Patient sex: M
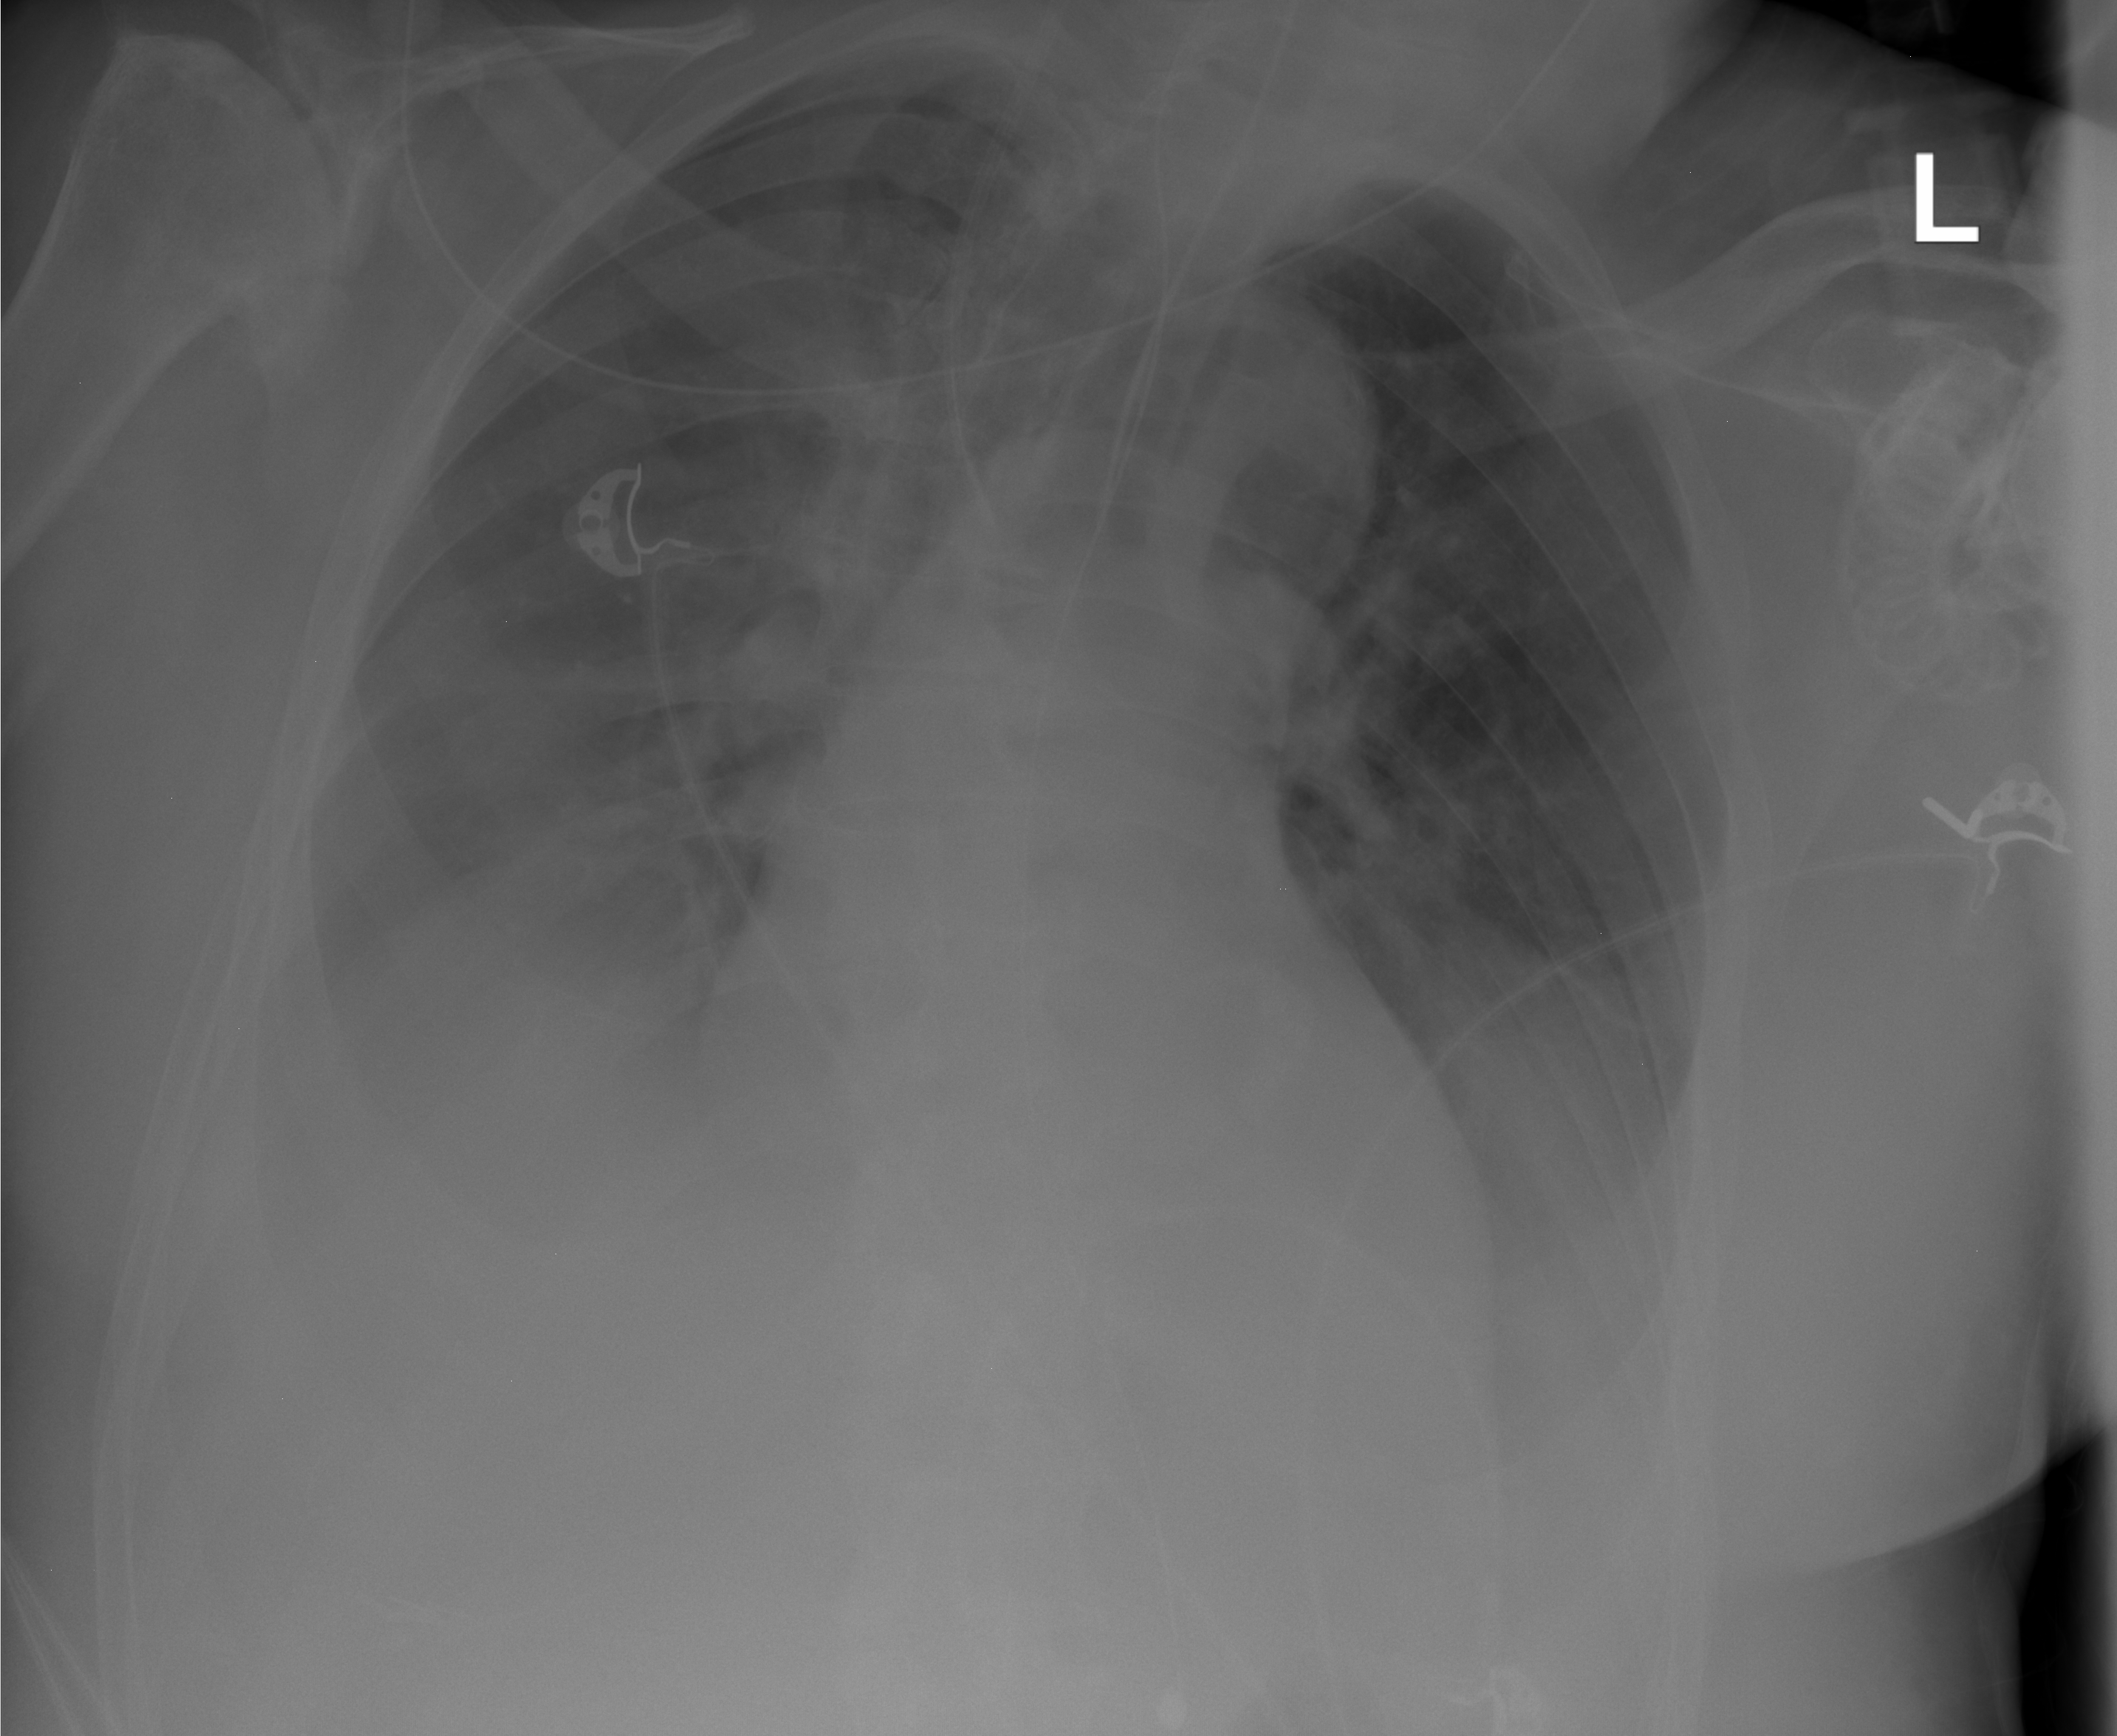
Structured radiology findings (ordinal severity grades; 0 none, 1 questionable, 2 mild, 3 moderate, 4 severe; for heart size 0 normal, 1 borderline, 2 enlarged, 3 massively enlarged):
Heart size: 1
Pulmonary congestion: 0
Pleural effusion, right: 3
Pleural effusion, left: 2
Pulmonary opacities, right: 0
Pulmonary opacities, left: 1
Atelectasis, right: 2
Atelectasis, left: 2